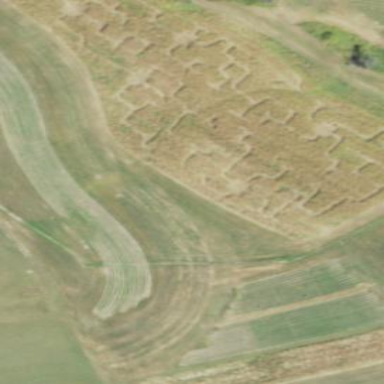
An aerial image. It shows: Maze attraction in corn farmland.